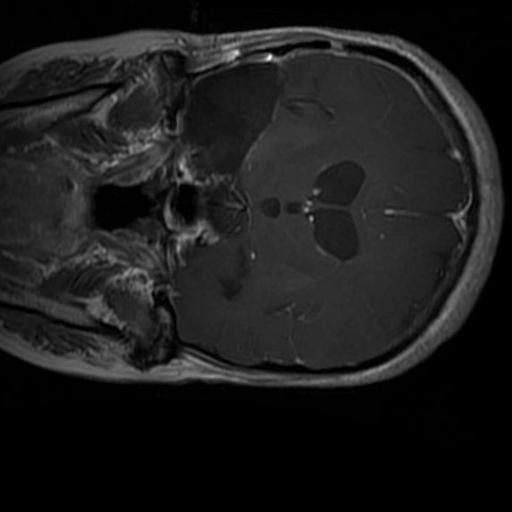
Label: brain_glioma